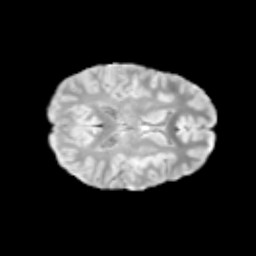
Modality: T2w
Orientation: axial
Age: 11
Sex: male
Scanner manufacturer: siemens
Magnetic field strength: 3 T
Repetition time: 3.8 s
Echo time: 0.07 s